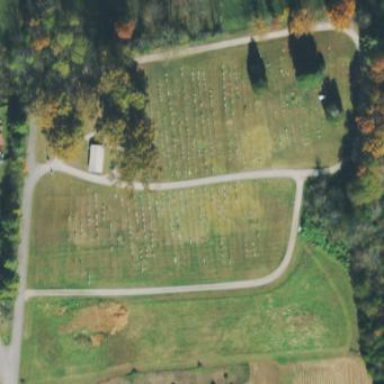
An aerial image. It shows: Cemetery.